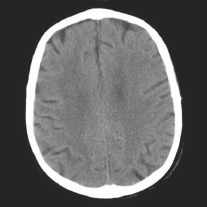
Label: notumor